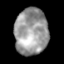
Tissue: skin
Cell type: Epithelial cells
Senescence score: 0.2402
Nuclear area (px): 1512
Mean DAPI intensity: 154.898